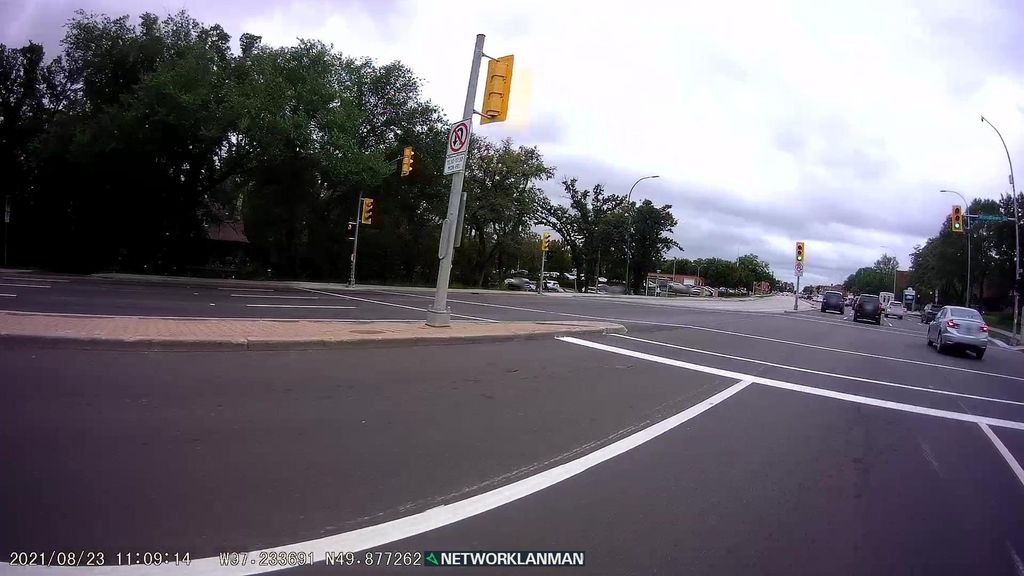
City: winnipeg